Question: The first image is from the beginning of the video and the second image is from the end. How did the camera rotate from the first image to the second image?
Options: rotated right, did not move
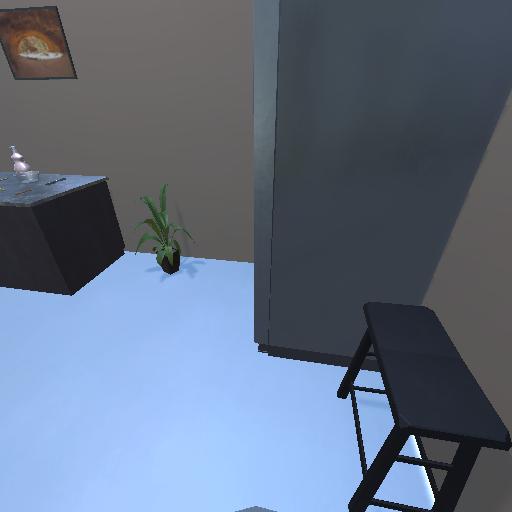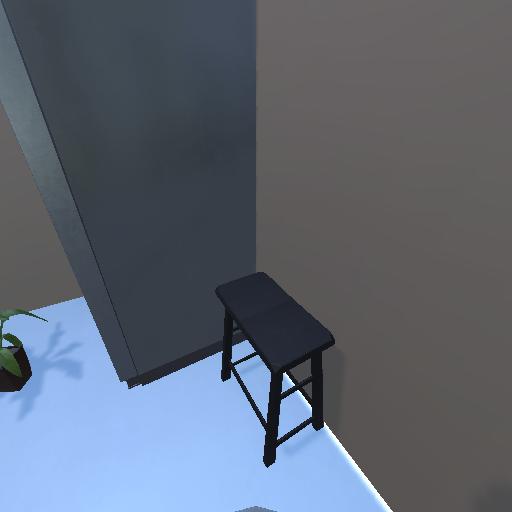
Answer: rotated right